Current action and preconditions to check: trajectory_clear

Your task: For each precondition in the list above, predict whether it will hold at this action.

Consider the current scene as observed from the mobile robot's camera, and analyze the predicted future states of all dynamic agents (e.g., people, animals, vehicles, or any moving entities) within the NEXT SECOND.

IMPORTANT: Only answer "very likely" if you are absolutely certain—based on strong, clear evidence—that a dynamic agent will violate the precondition in the predicted future state. Do NOT answer "very likely" for unlikely, ambiguous, or low-probability risks.

Ask yourself for each precondition: Is there a high probability, with clear and convincing evidence, that the predicted future states of any dynamic agent will interfere with the predicted future state of the currently executing action within the NEXT SECOND, causing that precondition to fail?

Assess the risk level based on these predictions. Use "likely" or "very likely" if motions create a clear risk of interference.

Use "neutral" or "improbable" if agents are nearby but their predicted paths are clearly diverging or non-conflicting.

Failure Risk Categories: "very improbable", "improbable", "neutral", "likely", "very likely"

Answer Format: Output ONLY the probability_of_failure value from these categories: "very improbable", "improbable", "neutral", "likely", "very likely"

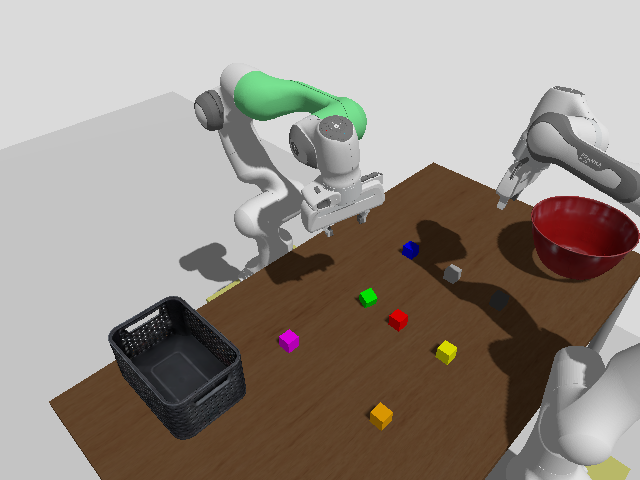

Answer: very improbable